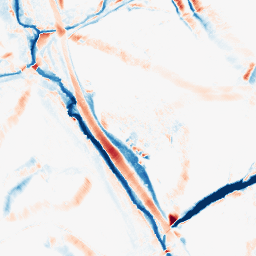
Category: morphological
Decomposition family: morphological_diamond
Decomposition parameters: operation: average
radius: 10
Upsampling method: cubic_catmull_rom
Upsampling parameters: scale: 8
Upsampling scale: 8